Question: A bunch of guys and myself from work were trying to wrap our heads around this problem, but couldn't find a clean and efficient mathematical way to solve this problem. Here it is:
Given a standard Cartesian plane and a sequence of images (all square and of the same dimensions, we'll just say 1 unit for example) how do we organize them in such a fashion that they spiral around the origin (0,0) of the plane by their top left corner. But also more specifically, if given the number 25 for example (the 25th square in the sequence) what would it's X,Y coordinates be?

Hopefully this crude image helps explain the sequence. The very first square to be placed on the grid would be the red, then blue, yellow, purple, green, black, brown, and then so forth around as the dots illustrate.
We were hoping if there was a "relatively" simple mathematical formula for this, but maybe that's wishful thinking.
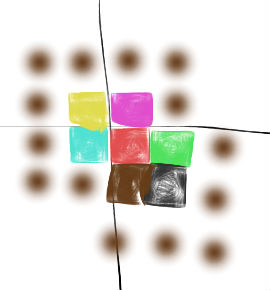
Answer: (On edit: I added a second function which enables the Cartesian coordinate version to be obtained directly.)
I got this far before my head exploded. It is closed form in the sense that it gives the coordinates of say the one millionth square without needing to place them one by one in a loop. Writing it down wouldn't give a nice formula but you could write as a piecewise defined formula with 8 pieces. The answer is given in 1-based grid-coordinates. The first coordinate tells you how many squares you are to the right or left of the y-axis and the second coordinate how far up or down. From these numbers it is relatively easy to e.g. get Cartesian coordinates of their top left corner. I implemented it in Python:
'''
from math import sqrt, ceil
def coordinates(m):
n = ceil(sqrt(m)/2) #shell number
i = m - 4*(n-1)**2 #index in shell
if i <= n:
return (n,-i)
elif i <= 2*n-1:
return (2*n - i, -n)
elif i <= 3*n - 1:
return (2*n - 1 - i, -n)
elif i <= 4*n - 2:
return (-n, -4*n + 1 + i)
elif i <= 5*n - 2:
return (-n, -4*n + 2 + i)
elif i <= 6*n - 3:
return (-6*n + 2 + i, n)
elif i <= 7*n - 3:
return (-6*n + 3 + i,n)
else:
return (n, 8*n -3 - i)
'''
To get the (x,y) Cartesian coordinates of the top left corners from the (i,j) grid coordinates you can use the following function, which has an optional width parameter to allow for non-unit squares:
'''
def cartesianFromGrid(i,j,w = 1):
x = w * (i if i < 0 else i - 1)
y = w * (j if j > 0 else j + 1)
return (x,y)
'''
It is possible to directly get the Cartesian coordinates of the top left corner directly without first going through grid coordinates. The resulting formula involves fewer cases (since I don't need to skip from 1 directly to -1 or vice versa) though I am keeping both formulas in the answer since in many ways the grid perspective is more natural:
'''
def cartCoordinates(m):
n = ceil(sqrt(m)/2) #shell number
i = m - 4*(n-1)**2 #index in shell
if i <= n:
return (n-1,-i+1)
elif i <= 3*n - 1:
return (2*n - 1 - i, -n + 1)
elif i <= (5*n - 2):
return (-n, -4*n + 2 + i)
elif i <= 7*n - 3:
return (-6*n + 2 + i, n)
else:
return (n-1, 8 * n - 3 - i)
'''
Output for 1-16:
'''
>>> for n in range(1,17):
print(n, ': grid coords =', coordinates(n),
'Cartesian =',cartesianFromGrid(*coordinates(n)))
1 : grid coords = (1, -1) Cartesian = (0, 0)
2 : grid coords = (-1, -1) Cartesian = (-1, 0)
3 : grid coords = (-1, 1) Cartesian = (-1, 1)
4 : grid coords = (1, 1) Cartesian = (0, 1)
5 : grid coords = (2, -1) Cartesian = (1, 0)
6 : grid coords = (2, -2) Cartesian = (1, -1)
7 : grid coords = (1, -2) Cartesian = (0, -1)
8 : grid coords = (-1, -2) Cartesian = (-1, -1)
9 : grid coords = (-2, -2) Cartesian = (-2, -1)
10 : grid coords = (-2, -1) Cartesian = (-2, 0)
11 : grid coords = (-2, 1) Cartesian = (-2, 1)
12 : grid coords = (-2, 2) Cartesian = (-2, 2)
13 : grid coords = (-1, 2) Cartesian = (-1, 2)
14 : grid coords = (1, 2) Cartesian = (0, 2)
15 : grid coords = (2, 2) Cartesian = (1, 2)
16 : grid coords = (2, 1) Cartesian = (1, 1)
'''
In case you wondered:
'''
>>> coordinates(<PHONE>)
(500, 1)
'''
This last answer makes sense since the one millionth square is the capstone of a 1000x1000 grid of squares.
I used the above to place colored squares on a tkinter canvas widget:
<URL>